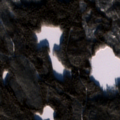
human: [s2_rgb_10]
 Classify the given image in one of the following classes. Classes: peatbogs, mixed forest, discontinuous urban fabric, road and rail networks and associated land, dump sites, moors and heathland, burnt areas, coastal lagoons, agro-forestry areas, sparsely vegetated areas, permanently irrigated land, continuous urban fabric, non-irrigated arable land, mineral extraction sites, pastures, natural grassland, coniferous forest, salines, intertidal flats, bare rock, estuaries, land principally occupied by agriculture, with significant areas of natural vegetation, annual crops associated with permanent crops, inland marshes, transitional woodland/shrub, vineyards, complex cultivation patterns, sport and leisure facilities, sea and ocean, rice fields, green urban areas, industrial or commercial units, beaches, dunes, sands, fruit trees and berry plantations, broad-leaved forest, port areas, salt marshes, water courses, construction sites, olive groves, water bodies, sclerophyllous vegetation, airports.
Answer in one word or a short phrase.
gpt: coniferous forest, mixed forest, transitional woodland/shrub